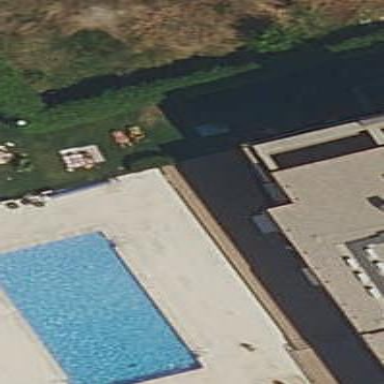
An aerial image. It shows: Swimming pool located in leisure land.